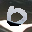
Label: 0